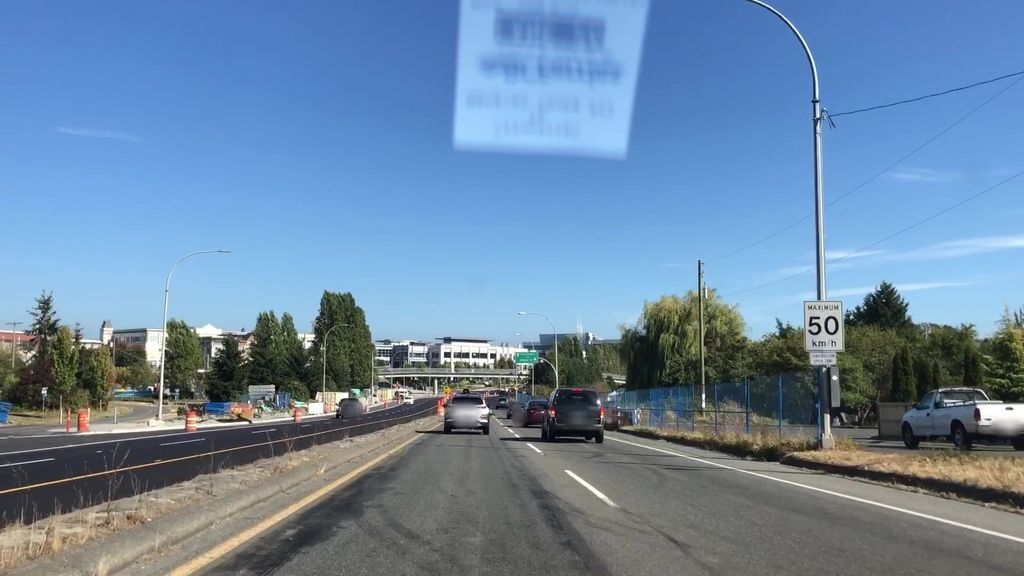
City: victoria